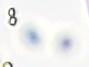
Label: Phaeocystis